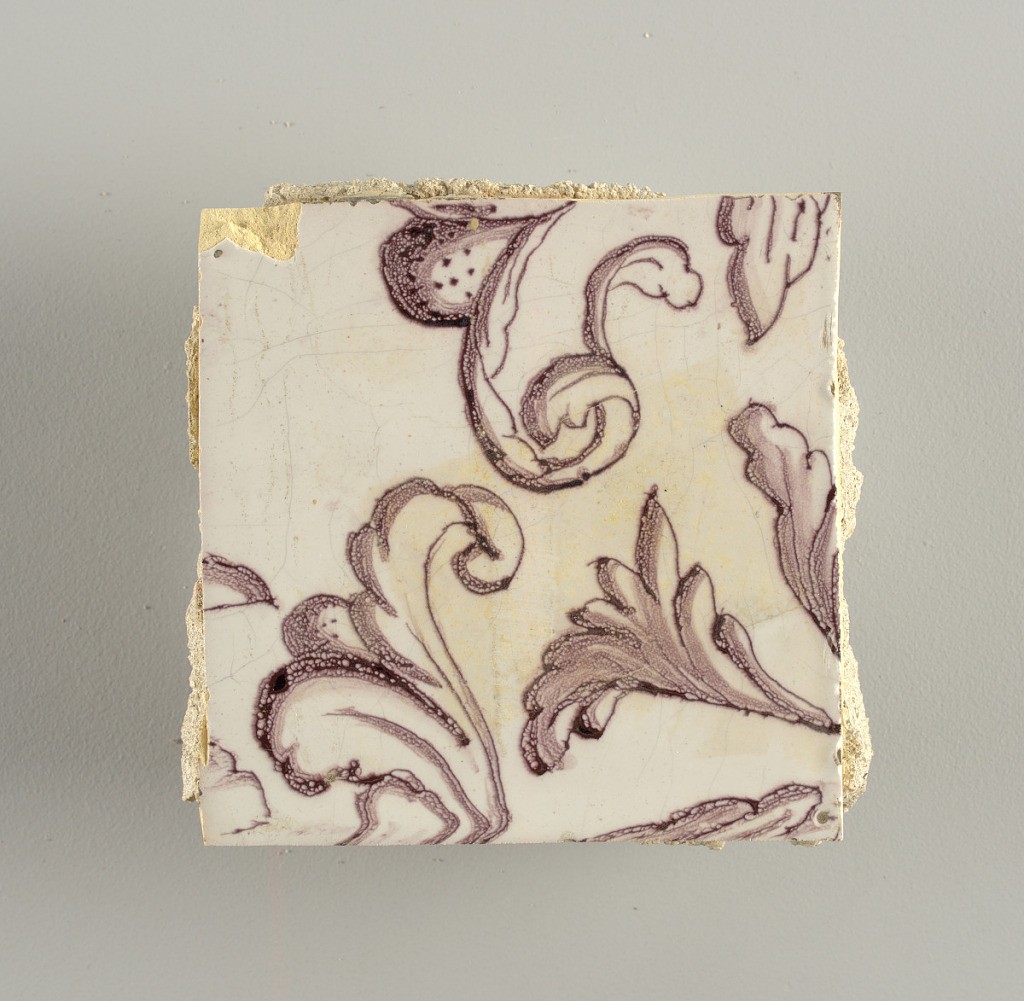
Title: Tile wall facing
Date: ca. 1725
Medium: Tin-glazed earthenware, underglaze
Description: Horizontal rectangle.  Thirty tiles wide and twenty-three tiles high with opening for fireplace eleven tiles wide and ten high.  Foliage arabesques disposed about three vertical axes from which are emphazised by urns at center and right, and at left by the figure of a standing woman carrying an infant on her arm and accompanied by two children.